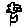
Label: flower